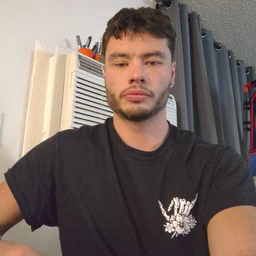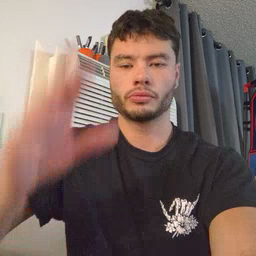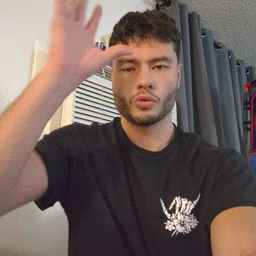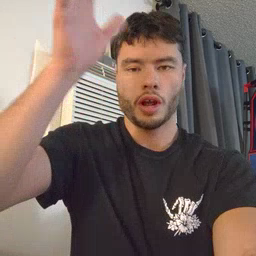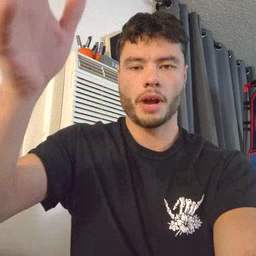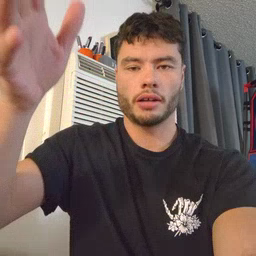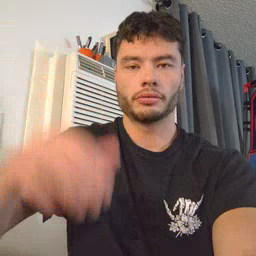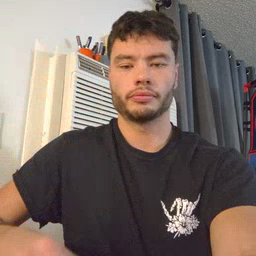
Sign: grandpa